Current action and preconditions to check: trajectory_clear

Your task: For each precondition in the list above, predict whether it will hold at this action.

Consider the current scene as observed from the mobile robot's camera, and analyze the predicted future states of all dynamic agents (e.g., people, animals, vehicles, or any moving entities) within the NEXT SECOND.

IMPORTANT: Only answer "very likely" if you are absolutely certain—based on strong, clear evidence—that a dynamic agent will violate the precondition in the predicted future state. Do NOT answer "very likely" for unlikely, ambiguous, or low-probability risks.

Ask yourself for each precondition: Is there a high probability, with clear and convincing evidence, that the predicted future states of any dynamic agent will interfere with the predicted future state of the currently executing action within the NEXT SECOND, causing that precondition to fail?

Assess the risk level based on these predictions. Use "likely" or "very likely" if motions create a clear risk of interference.

Use "neutral" or "improbable" if agents are nearby but their predicted paths are clearly diverging or non-conflicting.

Failure Risk Categories: "very improbable", "improbable", "neutral", "likely", "very likely"

Answer Format: Output ONLY the probability_of_failure value from these categories: "very improbable", "improbable", "neutral", "likely", "very likely"

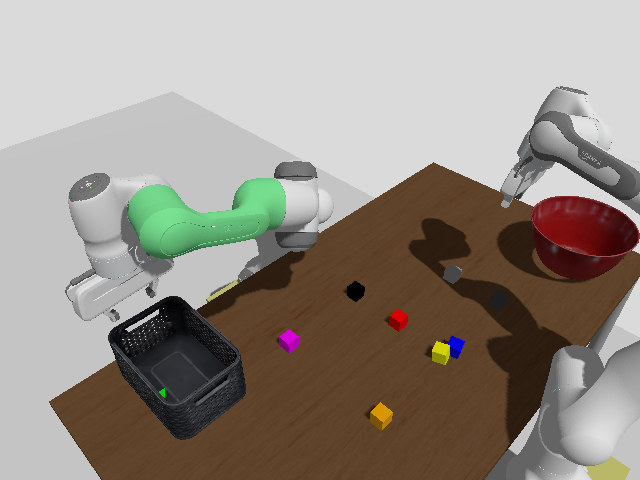

Answer: very improbable